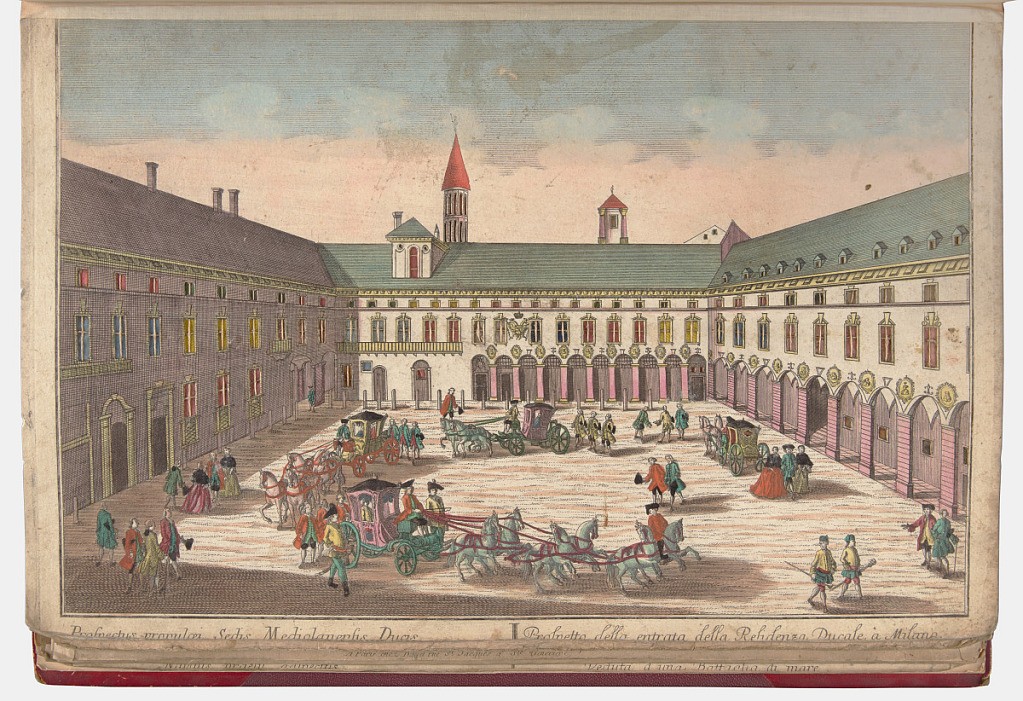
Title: Prospectus Propylaei Sedis Mediolanensis Ducis (View of the Entrance to the Ducal Residence in Milan)
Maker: Georg Balthasar Probst, German, 1732 - 1801
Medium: Hand-colored etching on paper; verso: fabric adhered with thread
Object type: Bound print
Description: Perspective view of the ducal residence, possibly the Royal Palace, in Milan. The left side of the structure is cast in shadow, and a red, pointed tower protrudes from the central building. The windows of the palace are cut out, with fabric and thread visible through the openings. The three sides of the complex frame a courtyard at center, where four horse-drawn carriages form a rough square. Several groups of figures roam the rest of the courtyard, and a blue sky fills the top margin. Printed along borrom margin: Prospectus Propylaei Sedis Mediolanensis Ducis / Prospetto della entrata Residenza Ducale à Milano.

Verso: Patches of colored fabric, visibly attached with thread. Printed label: Vüe de l'entrée de la Residence Ducal a Milan. / Prospect des ersteren Hofes, der Herzogl: Residenz zu Meyland. / Med. Folo. No. 36. / Cum Gratia et Privilegio Sac: Caes: Majestatis / Georg Balthsar Probst, excud. A.V.